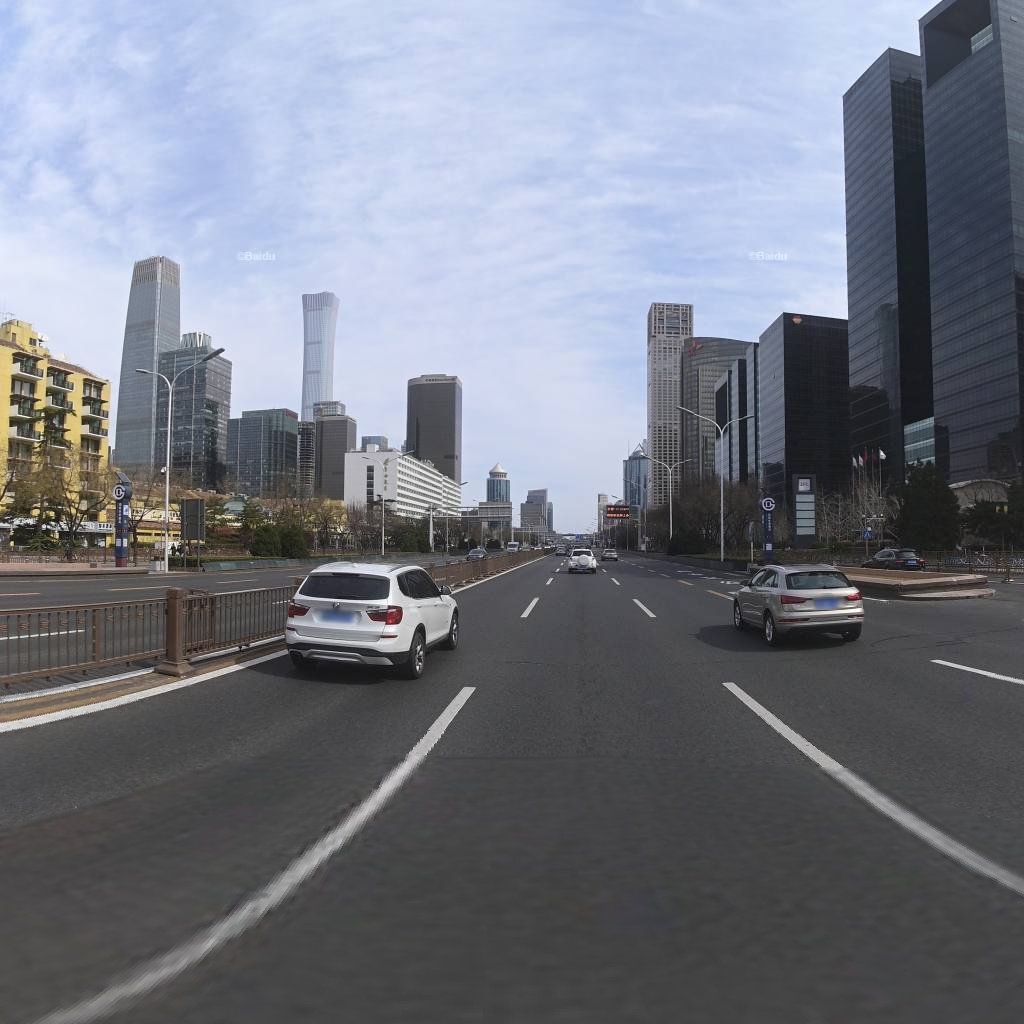
Region: Chaoyang
Road damage annotations: transverse patch